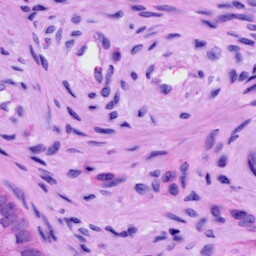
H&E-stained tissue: Cervix